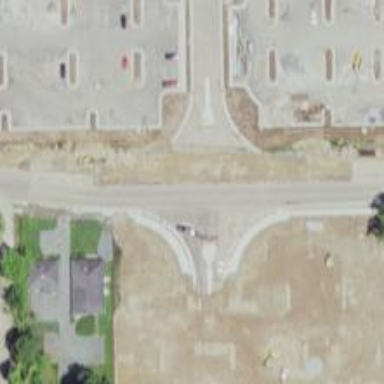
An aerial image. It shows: Marked footway crossing with asphalt surface. There is crossing island present.